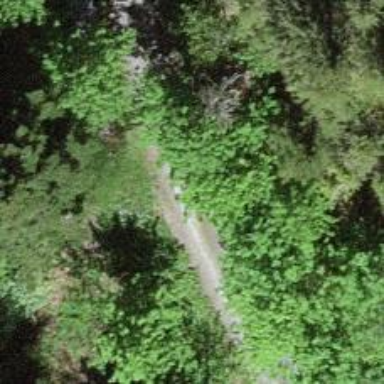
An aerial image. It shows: Gravel track with grade2 tracktype.